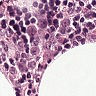
Metastatic tissue present: yes